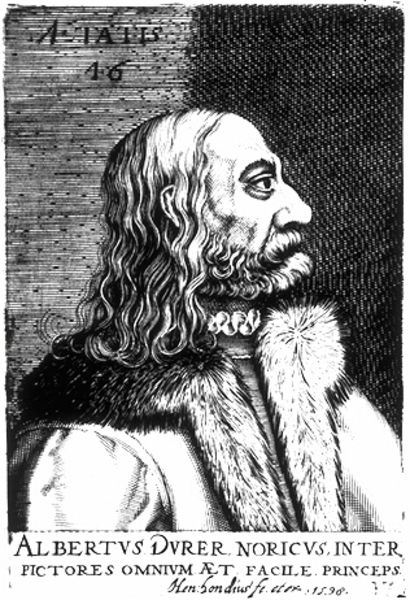
Titel: Bildnis des Albrecht Dürer
Künstler: Hendrik (d.Ä.) Hondius
Institution: (Seriendruck)
Schlagwörter: dunkel, kopf, mann, umhang, weiß, frisur, grau, haar, hell, mund, nase, ohr, profil, schwarz, stirn, zeichnung, blick, alt, bart, hemd, wand, augen, gesicht, kragen, lang, pelz, rahmen, vollbart, ärmel, bildnis, portrait, porträt, auge, haare, lange haare, mantel, brustbild, locken, scheitel, fell, holzschnitt, schrift, datierung, kette, grafik, tafel, inschrift, maler, ad, name, druck, schwarz-weiss, stich, künstler, text, strähnig, krause, pelzkragen, pelzmantel, halbporträt, dürer, kupferstich, gewellt, meister, strähnen, nürnberg, latein, lateinisch, albrecht, albrecht dürer, albert, seriendruck, albertus, langes haar, noricus, einzelblatt, fettig, albrecth, posthum, 1590, inter, portrtait, 1598, 1496, durer, 46, pictores, albertus durer